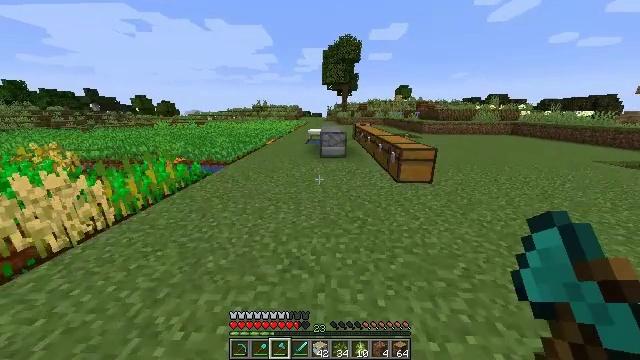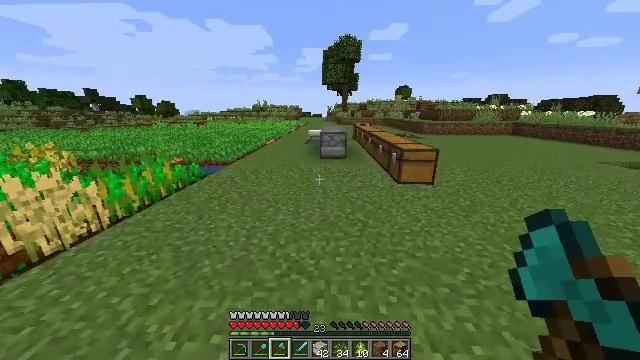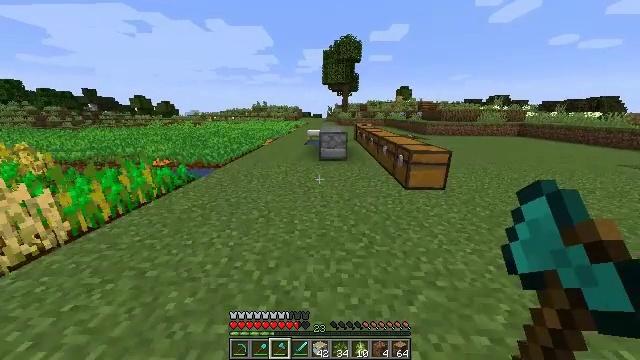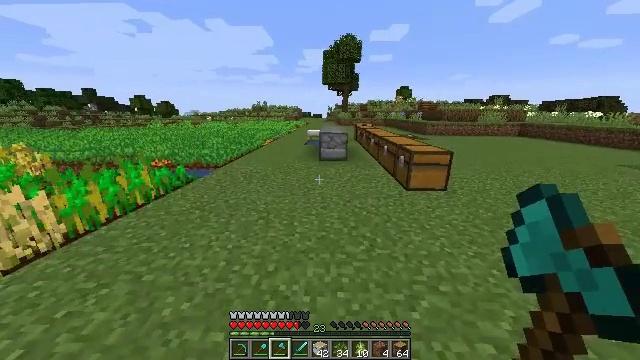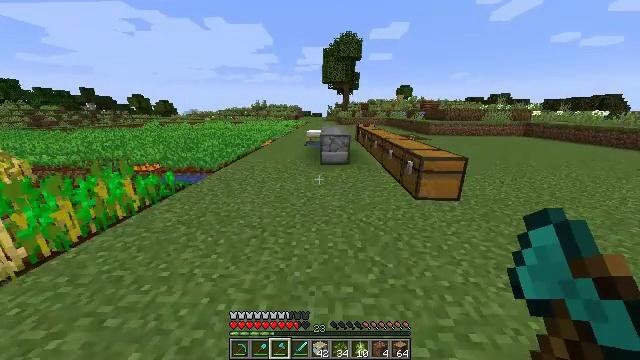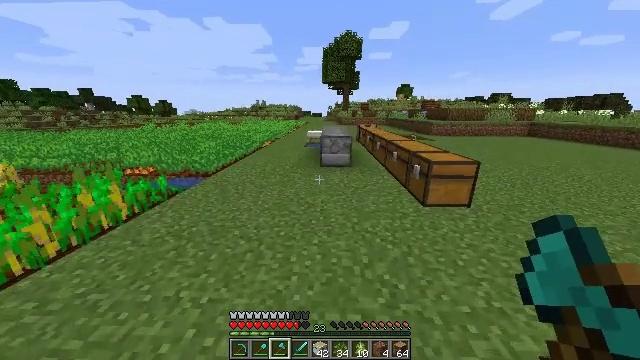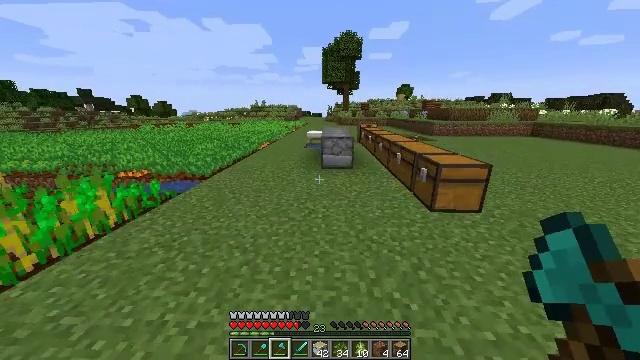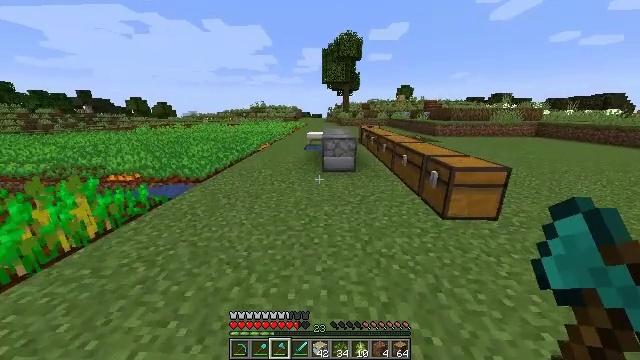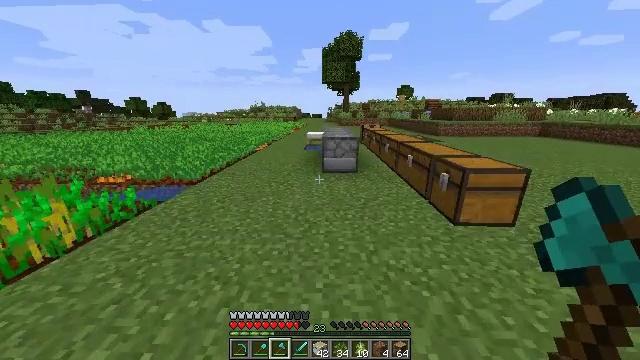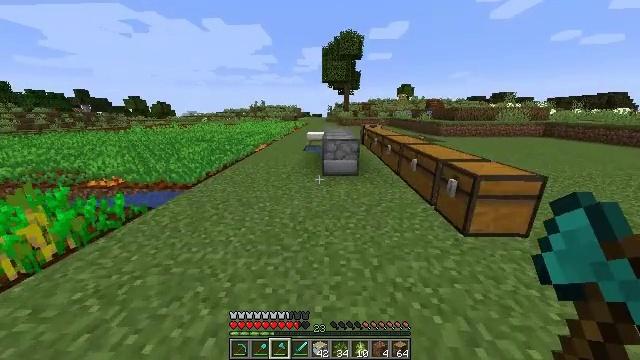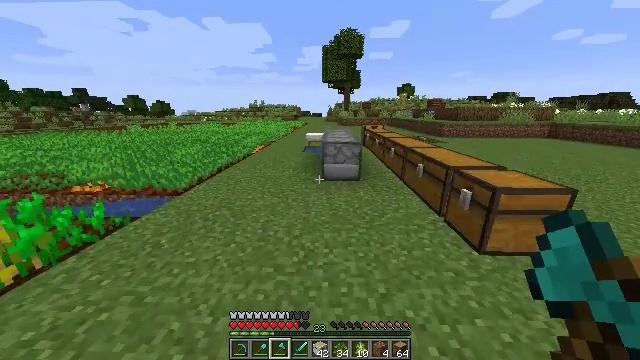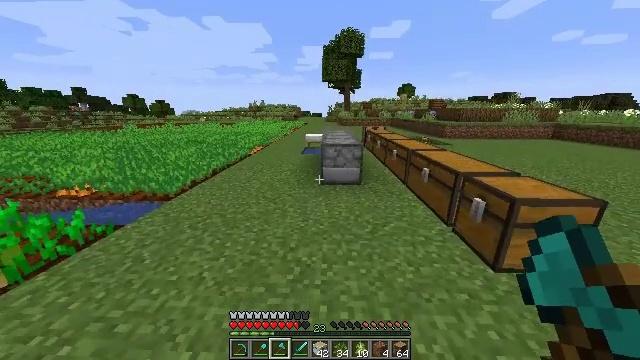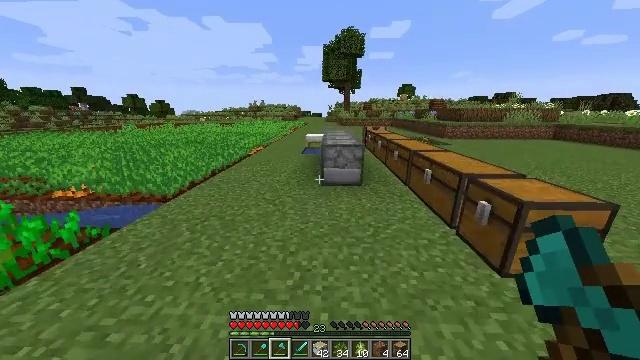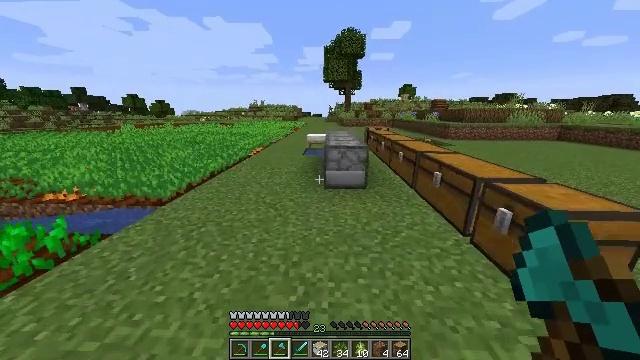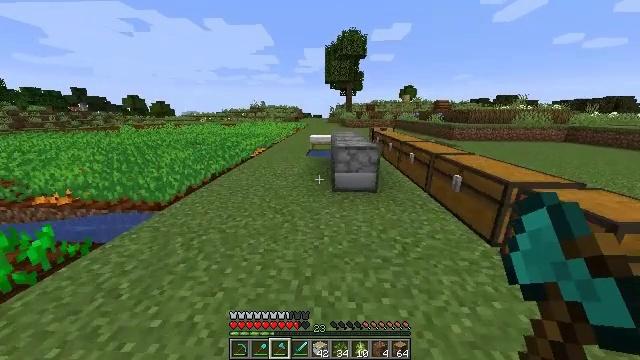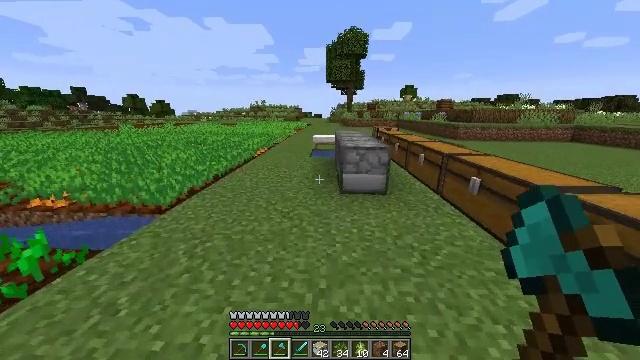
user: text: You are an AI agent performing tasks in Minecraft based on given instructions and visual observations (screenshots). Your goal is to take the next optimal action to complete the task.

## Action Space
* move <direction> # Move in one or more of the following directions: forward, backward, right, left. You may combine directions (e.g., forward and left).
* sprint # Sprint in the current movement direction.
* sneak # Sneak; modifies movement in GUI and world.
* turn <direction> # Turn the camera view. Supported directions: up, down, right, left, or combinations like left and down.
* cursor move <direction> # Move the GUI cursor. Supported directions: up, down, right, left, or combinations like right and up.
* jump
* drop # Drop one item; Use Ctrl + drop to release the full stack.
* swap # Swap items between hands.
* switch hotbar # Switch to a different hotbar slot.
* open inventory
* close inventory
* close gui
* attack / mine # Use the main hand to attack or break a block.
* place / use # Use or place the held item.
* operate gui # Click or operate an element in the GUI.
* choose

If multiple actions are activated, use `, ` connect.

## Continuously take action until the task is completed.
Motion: motion action
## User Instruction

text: Open the crafting table and convert a pumpkin to pumpkin seeds.
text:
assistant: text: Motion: move forward, sprint
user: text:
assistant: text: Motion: move forward, sprint
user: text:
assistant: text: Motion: move forward, sprint
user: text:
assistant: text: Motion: move forward, sprint
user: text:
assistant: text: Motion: move forward, sprint
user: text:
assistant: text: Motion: move forward, sprint
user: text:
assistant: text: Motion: move forward, sprint
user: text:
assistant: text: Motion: move forward, sprint
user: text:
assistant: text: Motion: move forward, sprint
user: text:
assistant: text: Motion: move forward, sprint
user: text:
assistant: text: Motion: move forward, sprint
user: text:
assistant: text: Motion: move forward and move left, sprint
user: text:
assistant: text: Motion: move forward and move left, sprint
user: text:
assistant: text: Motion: move forward and move left, sprint
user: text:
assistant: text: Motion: move forward and move left, sprint
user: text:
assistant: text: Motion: move forward and move left, sprint
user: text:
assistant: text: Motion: move forward, sprint
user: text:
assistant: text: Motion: move forward, sprint
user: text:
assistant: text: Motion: move forward, sprint
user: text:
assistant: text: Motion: move forward
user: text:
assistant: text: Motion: move forward
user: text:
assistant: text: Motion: move forward
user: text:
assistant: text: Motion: move forward
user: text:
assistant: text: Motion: move forward
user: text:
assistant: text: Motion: move forward
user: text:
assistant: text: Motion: move forward
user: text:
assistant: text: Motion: move forward
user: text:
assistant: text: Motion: move forward
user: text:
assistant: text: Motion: move forward
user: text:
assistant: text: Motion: move forward